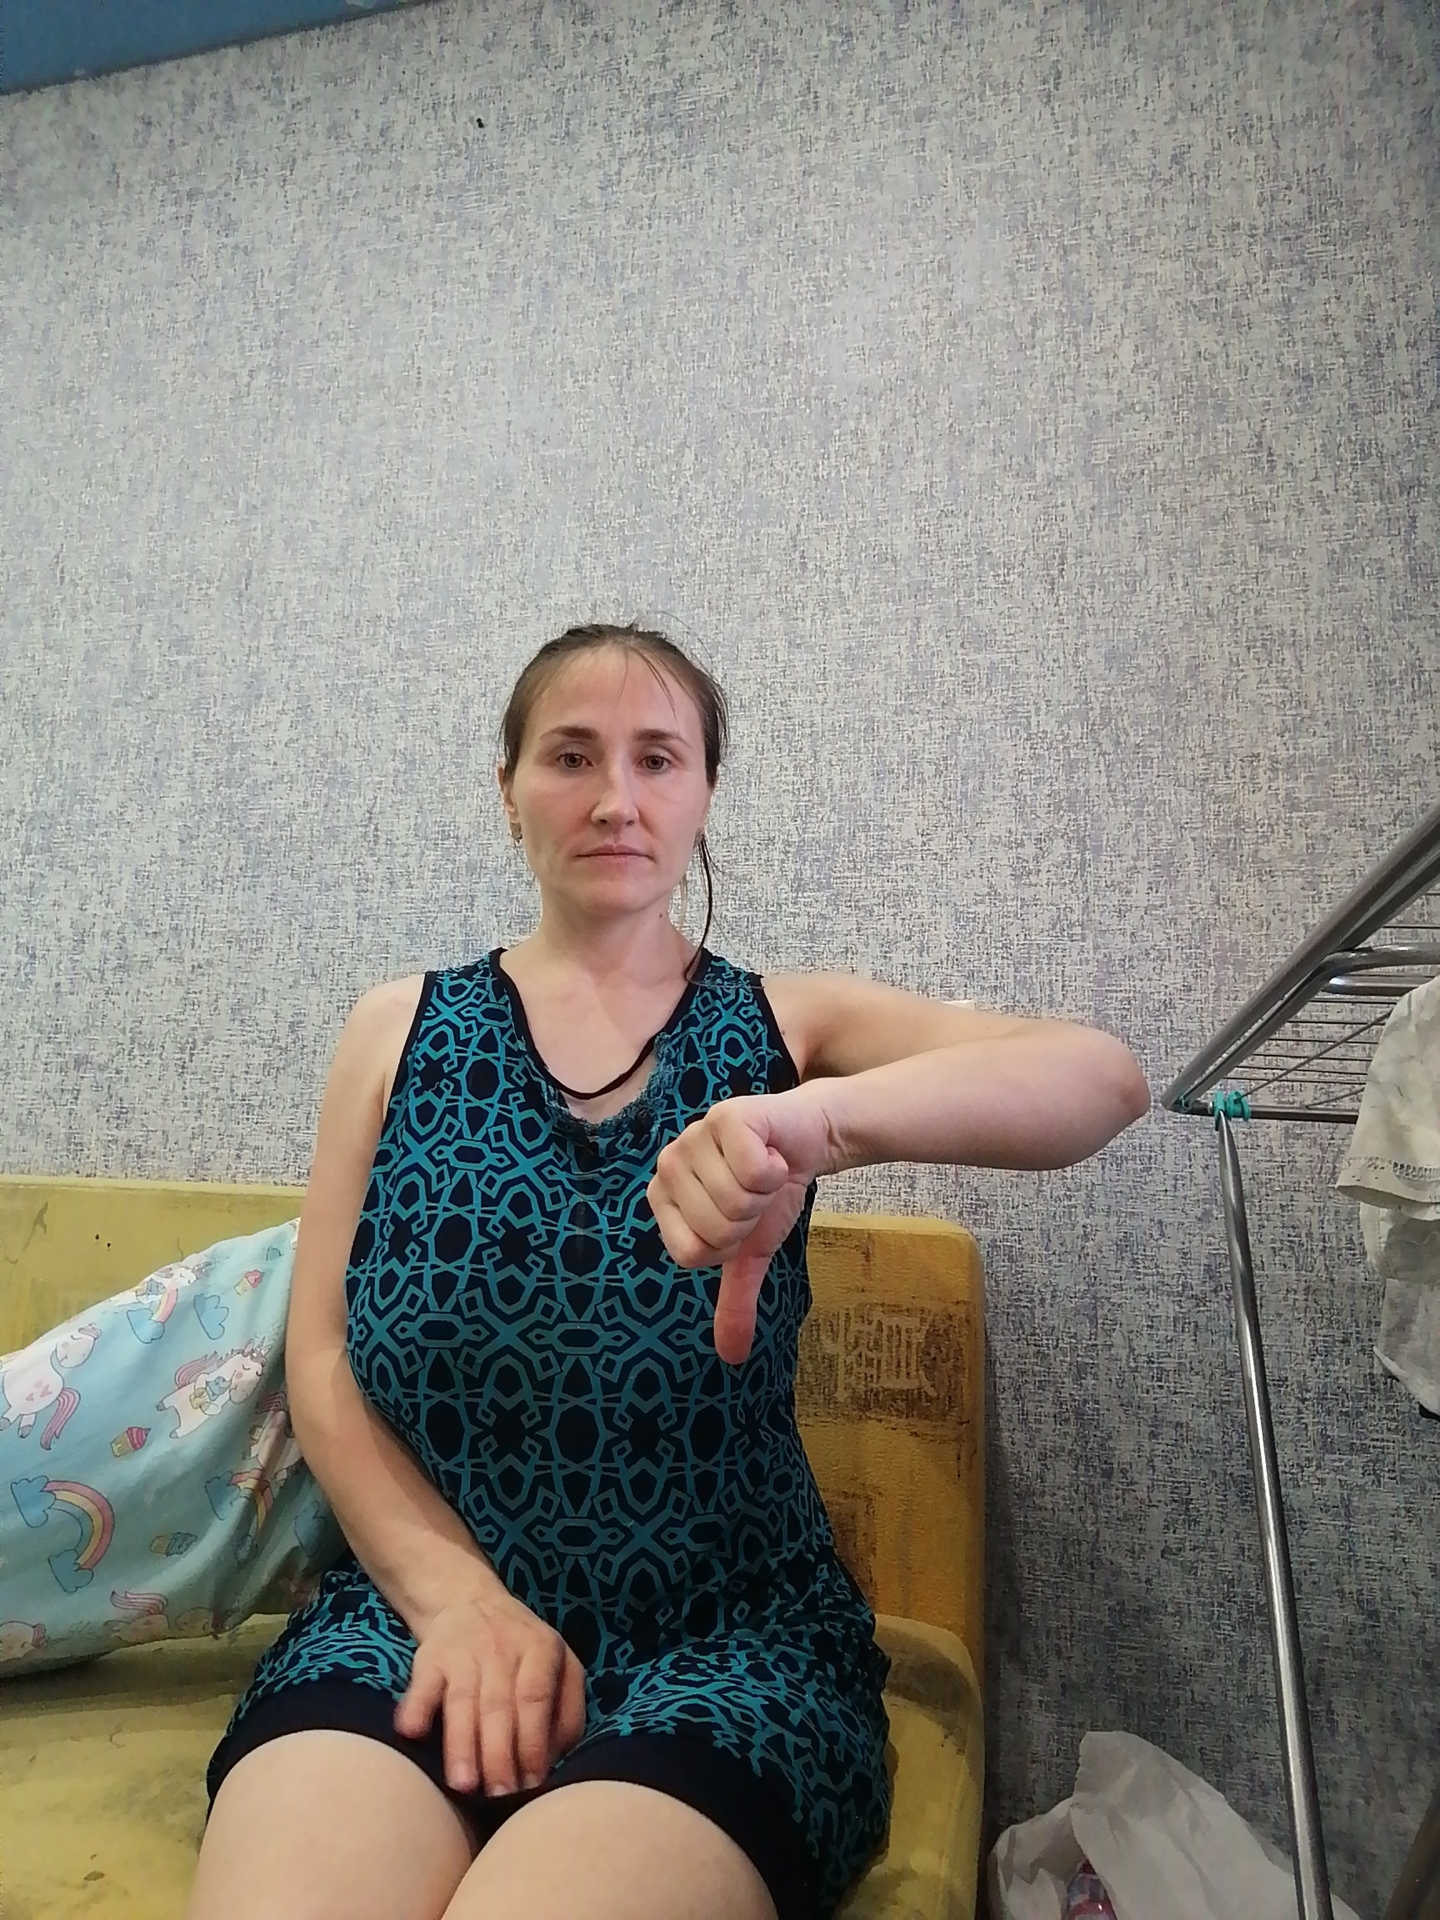
Label: clear